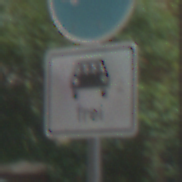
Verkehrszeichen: MehrfachbesetzePersonenkraftwagenFrei
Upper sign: Busssonderstreifen
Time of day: MorningAfternoon
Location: Outdoor (Urban)
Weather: Overcast
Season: NotSpecified
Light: Natural